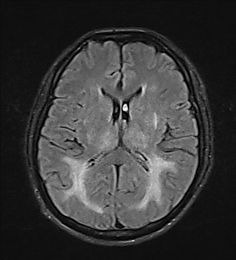
Label: notumor